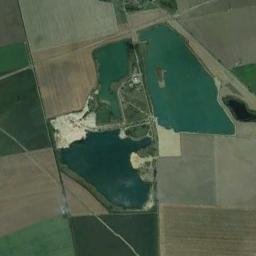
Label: lake